Interaction volume radius: 5 \u00c5
Interaction volume height: 30 \u00c5
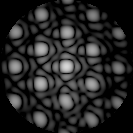
Disorder parameter: 0.1145